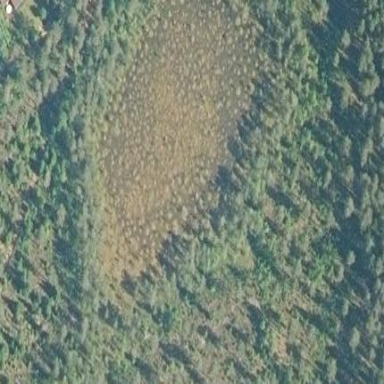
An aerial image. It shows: Bog wetland area.